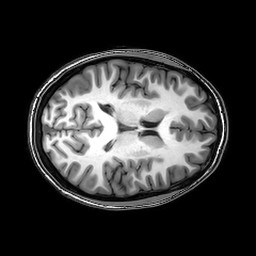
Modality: T1w
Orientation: axial
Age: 20
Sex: female
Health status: healthy
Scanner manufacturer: philips
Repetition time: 0.008209 s
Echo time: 0.00377 s